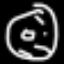
Label: donut